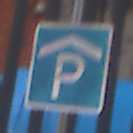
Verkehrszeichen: Parkhaus
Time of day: MorningAfternoon
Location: Outdoor (Urban)
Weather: Overcast
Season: NotSpecified
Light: Natural